Question: Is it ever possible to have a query that selects rows grouped by the day or month from a table that has a date_time filed holding full date_time value?

I need to get the sum of sr13, r4, huawei for each day.
Any idea of how I can do it would be heartfully appreciated!
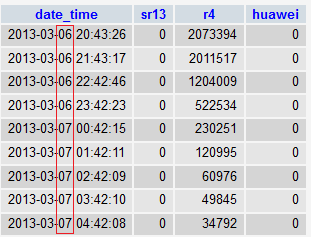
Answer: You can use 'DATE()' to extract the date from the value,
'''
SELECT DATE(date_time) datetime,
SUM(sr13) total_sr13,
SUM(r4) total_4
FROM TableName
GROUP BY DATE(date_time)
'''